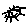
Label: sun